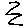
Label: zigzag